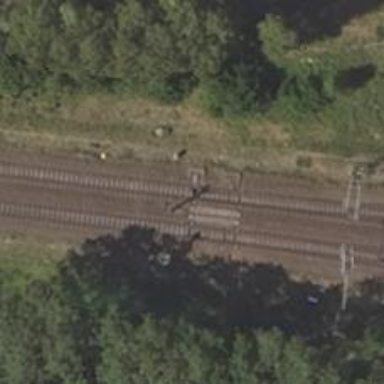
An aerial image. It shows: Railway switch.